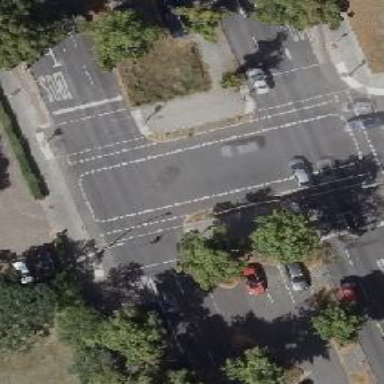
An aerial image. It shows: Road crossing with traffic signals.